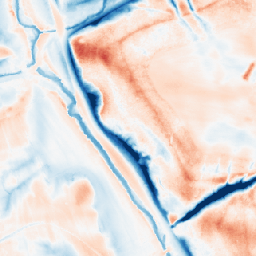
Category: classical
Decomposition family: gaussian_anisotropic
Decomposition parameters: sigma_x: 10
sigma_y: 10
Upsampling method: area
Upsampling parameters: scale: 8
Upsampling scale: 8